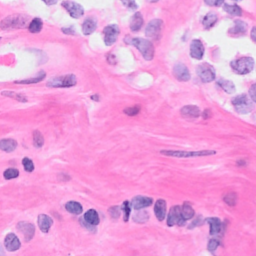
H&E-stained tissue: Breast